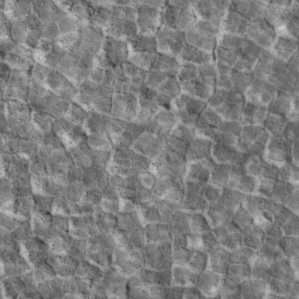
Label: non_frost